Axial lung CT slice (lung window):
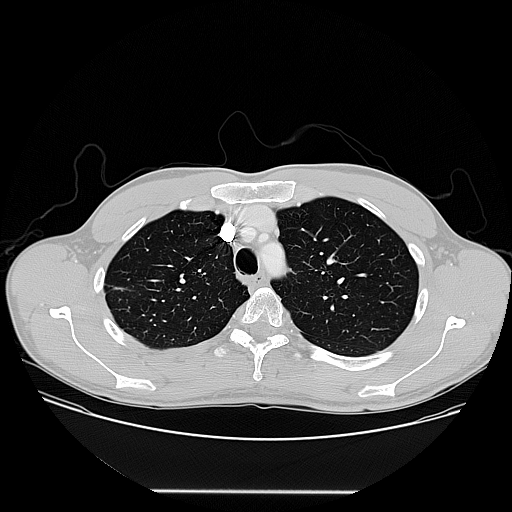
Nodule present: no